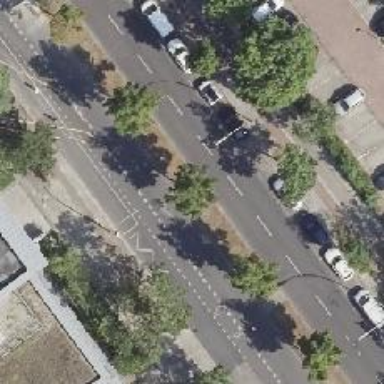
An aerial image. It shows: Avenue lined with broadleaved deciduous trees.